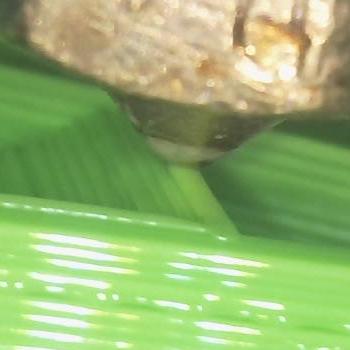
Flow rate: 105%